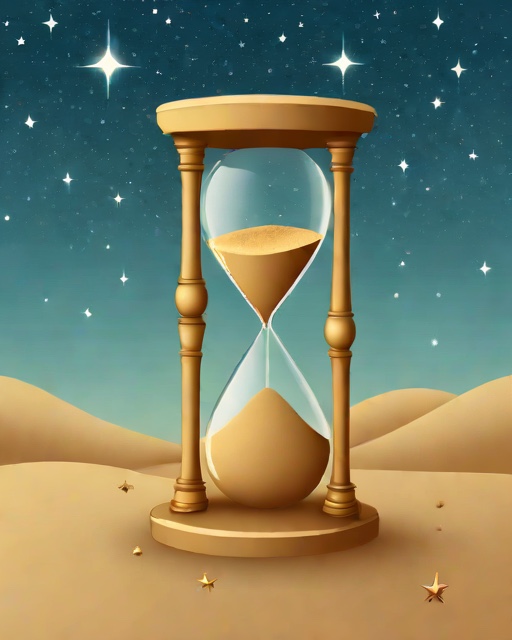
Category: Graduation